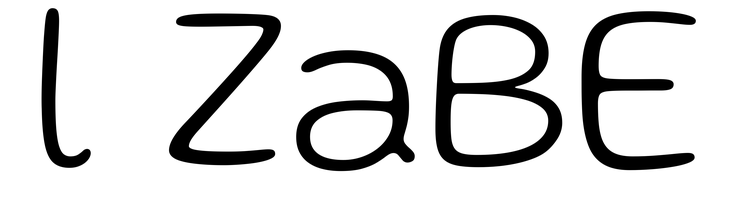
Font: Gluten_ExtraLight